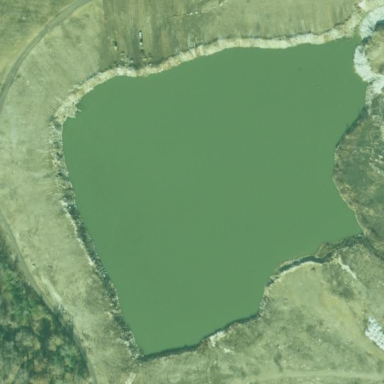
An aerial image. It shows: Pond with natural water.